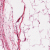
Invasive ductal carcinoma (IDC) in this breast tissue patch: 0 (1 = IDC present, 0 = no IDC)